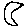
Label: moon